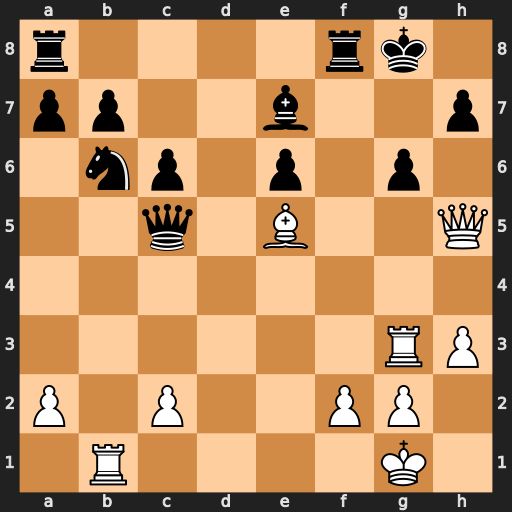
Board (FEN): r4rk1/pp2b2p/1np1p1p1/2q1B2Q/8/6RP/P1P2PP1/1R4K1
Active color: w
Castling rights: -
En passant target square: -
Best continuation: Rxg6+ hxg6 Qxg6#